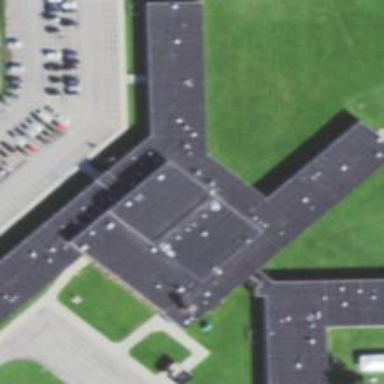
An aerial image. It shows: School building.